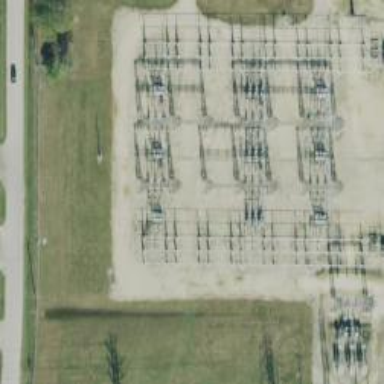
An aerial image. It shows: Switch for power supply.